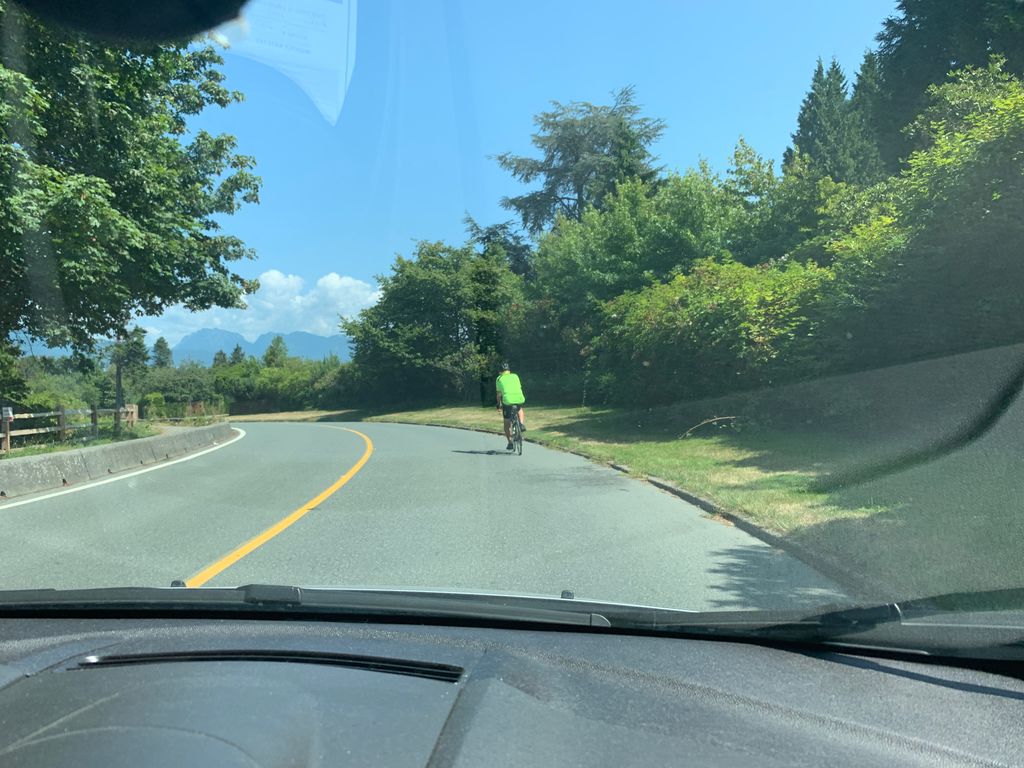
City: vancouver